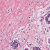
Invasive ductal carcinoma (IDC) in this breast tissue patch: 0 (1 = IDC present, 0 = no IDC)